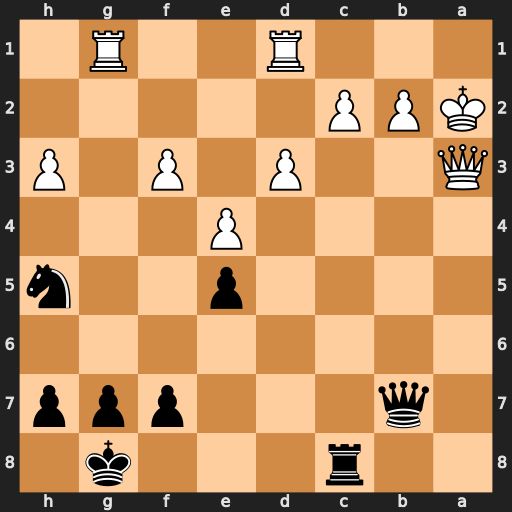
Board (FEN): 2r3k1/1q3ppp/8/4p2n/4P3/Q2P1P1P/KPP5/3R2R1
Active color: b
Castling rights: -
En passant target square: -
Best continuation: Ra8 Qxa8+ Qxa8+